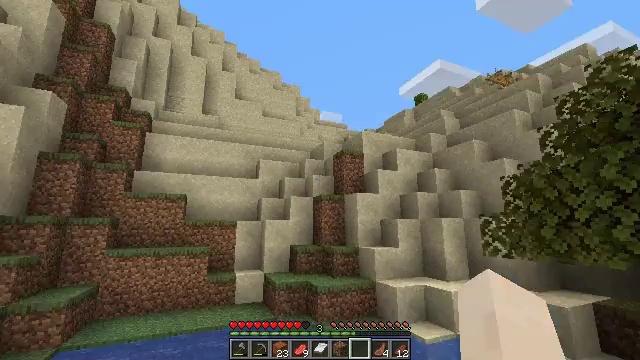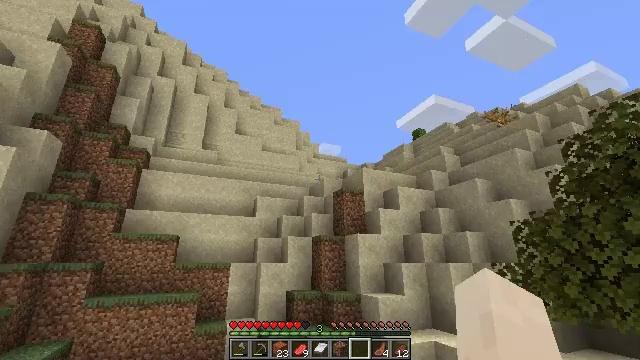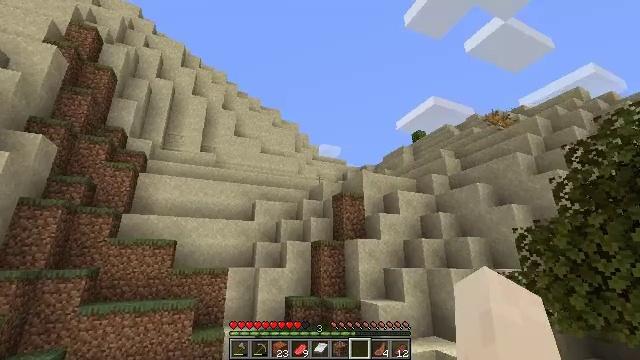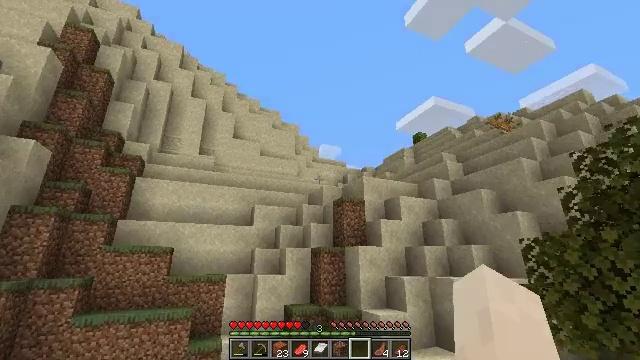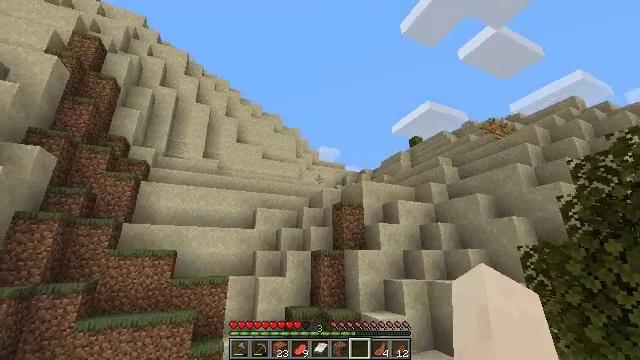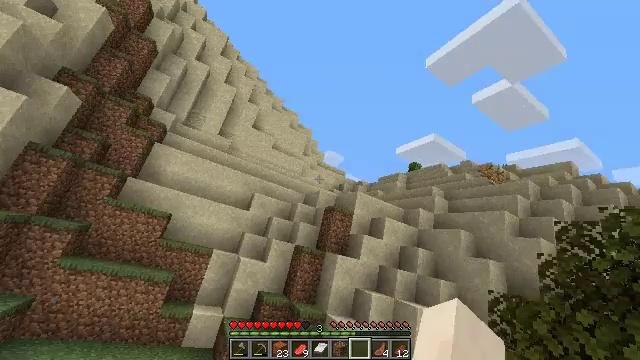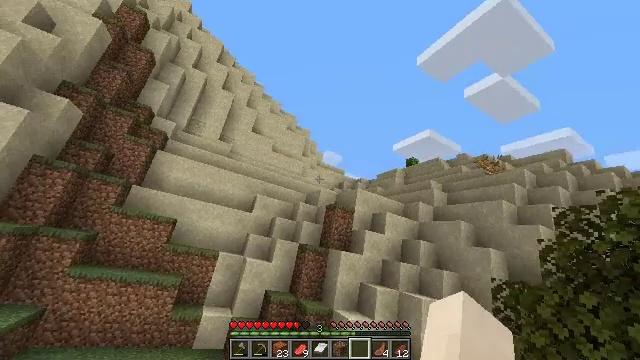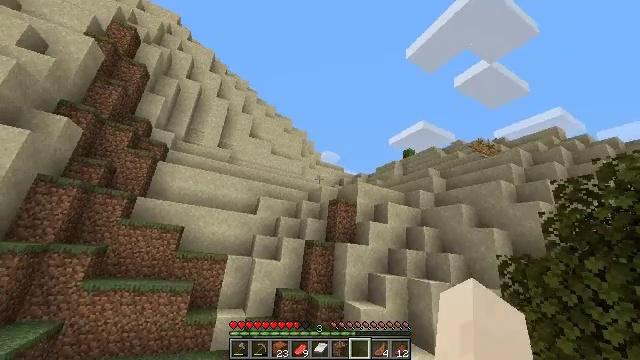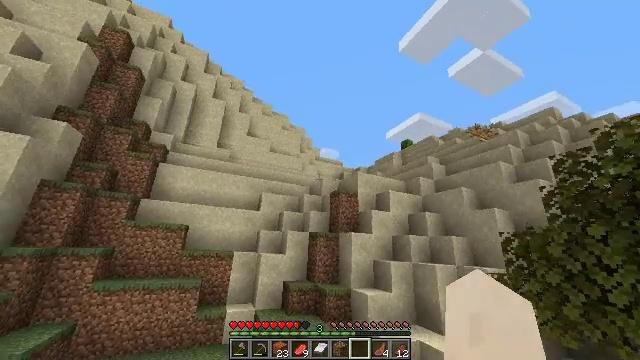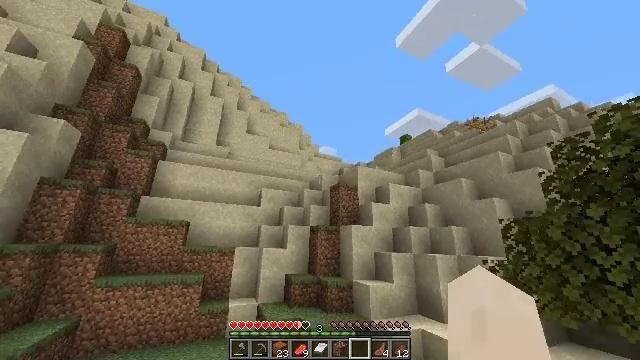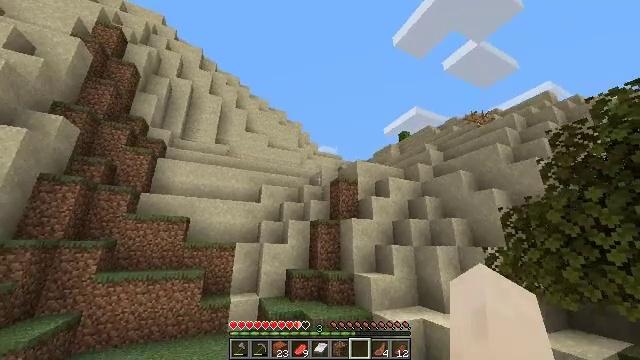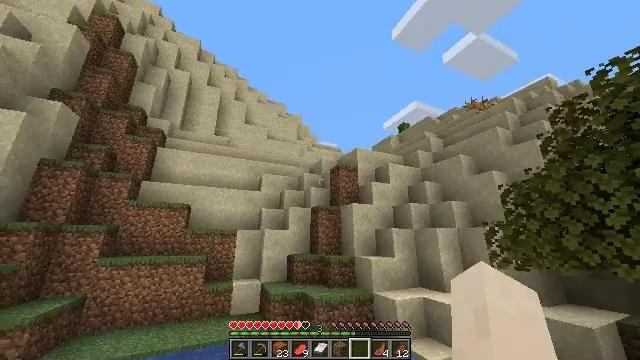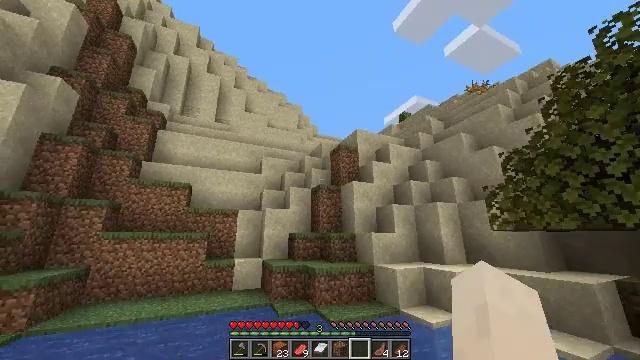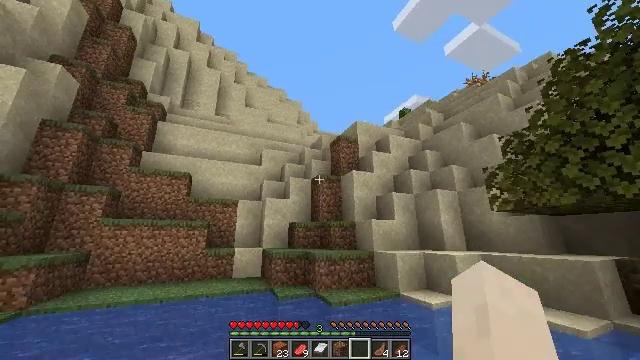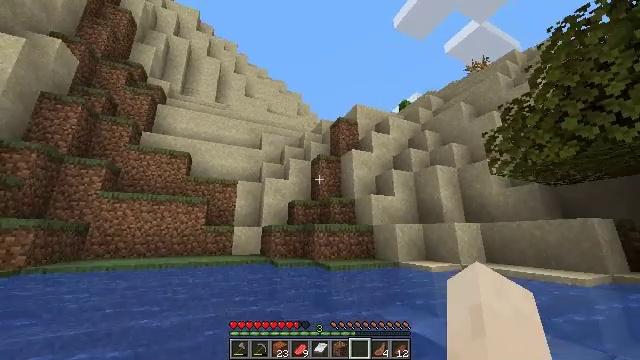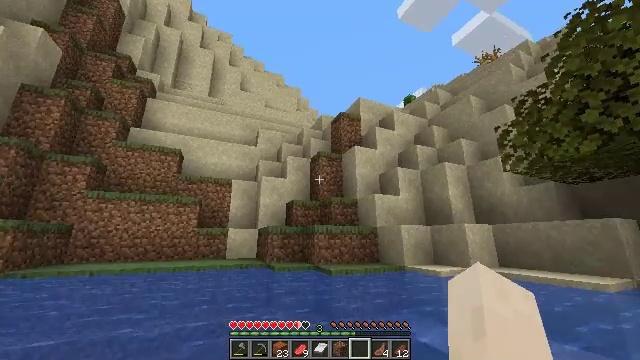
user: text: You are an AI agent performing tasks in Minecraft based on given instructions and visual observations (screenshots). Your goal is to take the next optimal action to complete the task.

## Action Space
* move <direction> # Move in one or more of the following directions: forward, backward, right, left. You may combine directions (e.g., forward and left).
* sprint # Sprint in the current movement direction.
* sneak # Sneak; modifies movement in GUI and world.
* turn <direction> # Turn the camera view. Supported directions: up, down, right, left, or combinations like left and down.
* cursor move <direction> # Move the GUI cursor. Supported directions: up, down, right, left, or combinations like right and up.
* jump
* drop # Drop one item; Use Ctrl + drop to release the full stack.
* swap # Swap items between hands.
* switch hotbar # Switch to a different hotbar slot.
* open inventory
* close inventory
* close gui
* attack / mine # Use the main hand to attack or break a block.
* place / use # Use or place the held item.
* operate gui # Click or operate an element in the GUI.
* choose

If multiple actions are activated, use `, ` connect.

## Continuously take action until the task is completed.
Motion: motion action
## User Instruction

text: Left click to mine the dead bush.
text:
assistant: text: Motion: move forward, turn up, jump
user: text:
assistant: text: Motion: move forward, jump
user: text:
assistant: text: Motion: move forward, sprint, jump
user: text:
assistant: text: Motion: move forward, sprint, jump
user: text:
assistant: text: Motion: move forward, sprint, jump
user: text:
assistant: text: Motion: move forward, sprint, jump
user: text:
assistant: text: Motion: move forward, sprint, jump
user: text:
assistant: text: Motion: move forward, jump
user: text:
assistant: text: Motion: move forward, jump
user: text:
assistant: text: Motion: move forward, jump
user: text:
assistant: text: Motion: move forward, jump
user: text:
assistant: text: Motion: move forward, jump
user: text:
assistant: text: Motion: move forward, jump
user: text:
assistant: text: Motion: move forward, jump
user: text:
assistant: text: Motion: move forward
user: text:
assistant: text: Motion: move forward
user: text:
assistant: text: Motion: move forward
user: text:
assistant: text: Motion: move forward
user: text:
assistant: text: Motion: move forward
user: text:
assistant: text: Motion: move forward
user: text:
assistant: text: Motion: move forward
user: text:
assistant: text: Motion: move forward
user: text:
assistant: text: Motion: move forward
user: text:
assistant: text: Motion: move forward
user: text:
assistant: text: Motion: move forward
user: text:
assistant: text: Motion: move forward
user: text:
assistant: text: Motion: move forward
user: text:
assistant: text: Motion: move forward
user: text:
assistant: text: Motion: move forward
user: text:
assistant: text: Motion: move forward